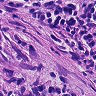
Metastatic tissue present: yes